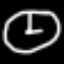
Label: clock